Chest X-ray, PA view. Patient: 60 years old, sex M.
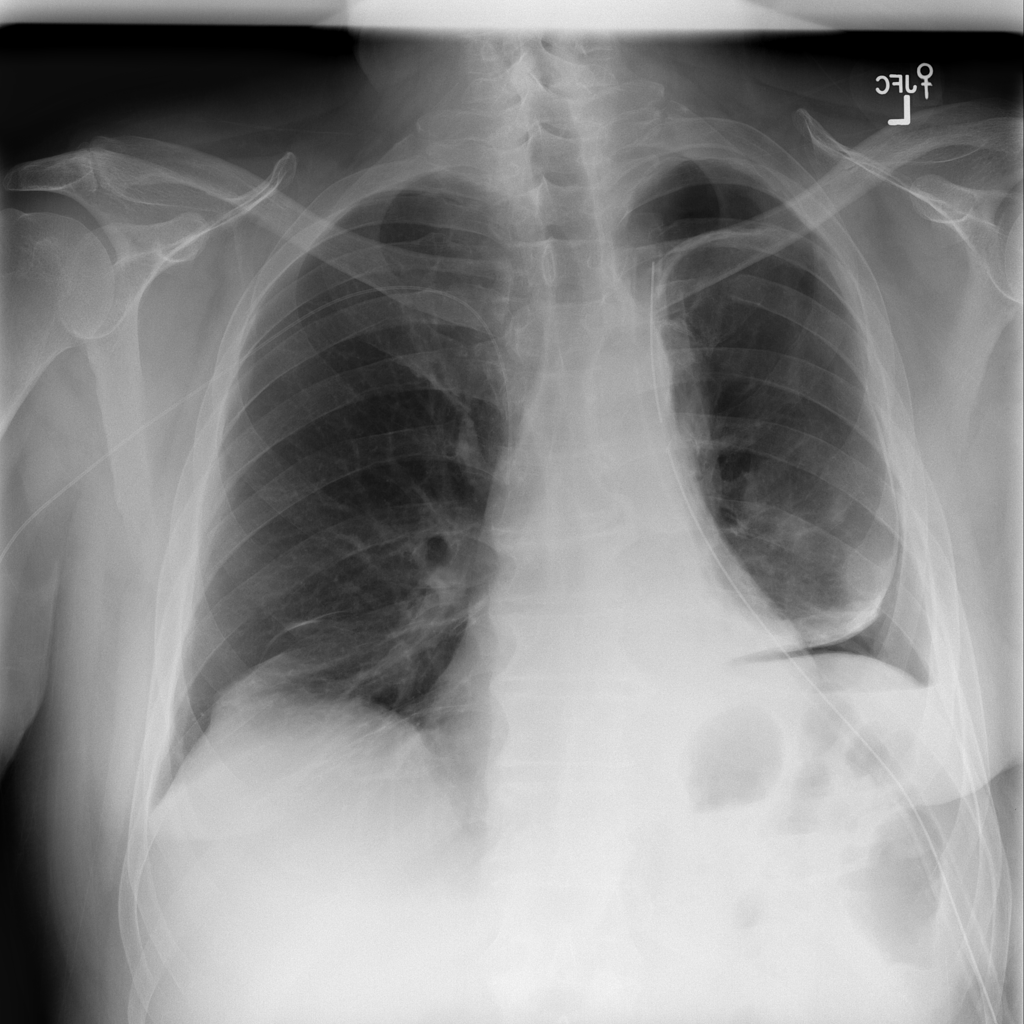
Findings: Atelectasis, Pneumothorax